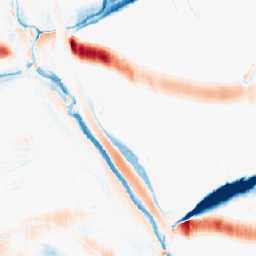
Category: morphological
Decomposition family: morphological_ellipse
Decomposition parameters: operation: average
width: 30
height: 5
Upsampling method: area
Upsampling parameters: scale: 4
Upsampling scale: 4